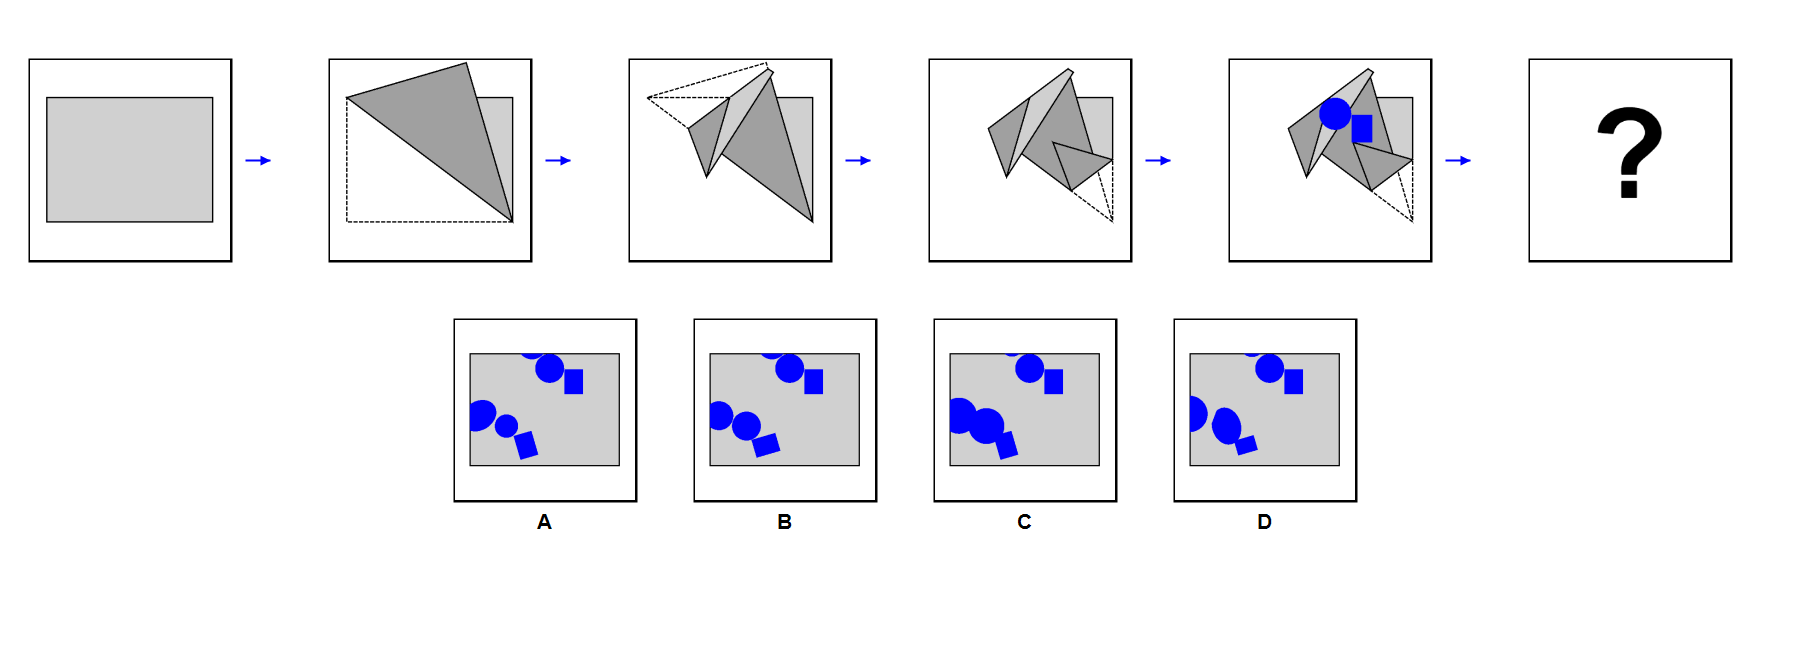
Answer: B